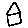
Label: house